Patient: sex F, age 59
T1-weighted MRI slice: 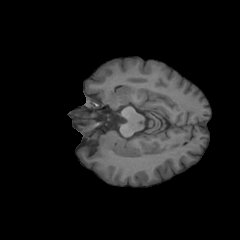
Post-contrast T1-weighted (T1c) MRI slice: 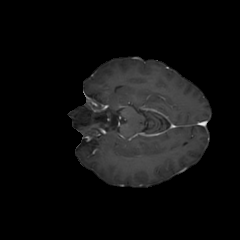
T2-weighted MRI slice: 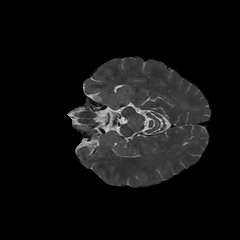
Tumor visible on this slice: no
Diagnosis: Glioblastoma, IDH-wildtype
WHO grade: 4